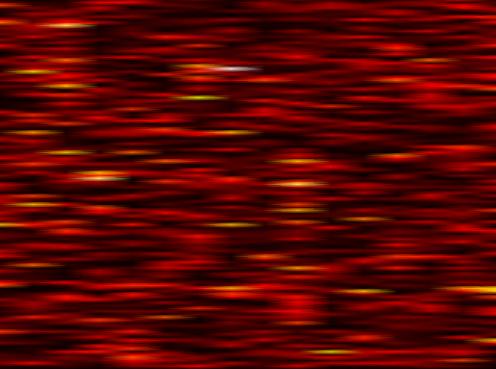
Label: FOFDM